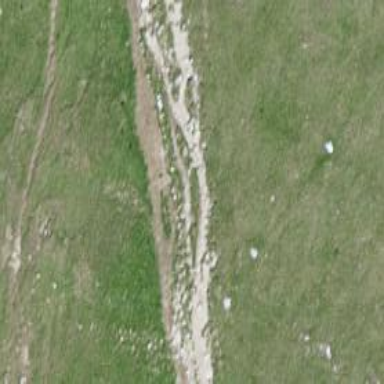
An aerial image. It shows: Dirt path.